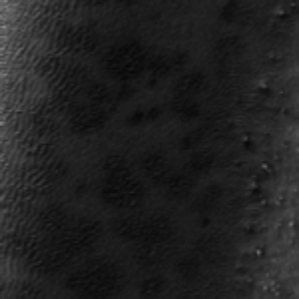
Label: frost